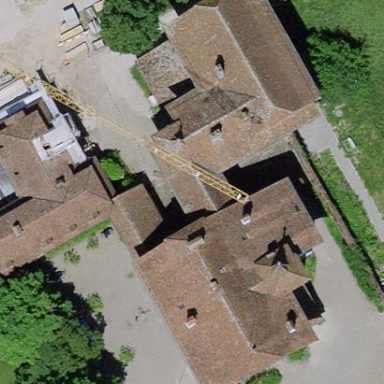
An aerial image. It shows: Historic stately castle building.